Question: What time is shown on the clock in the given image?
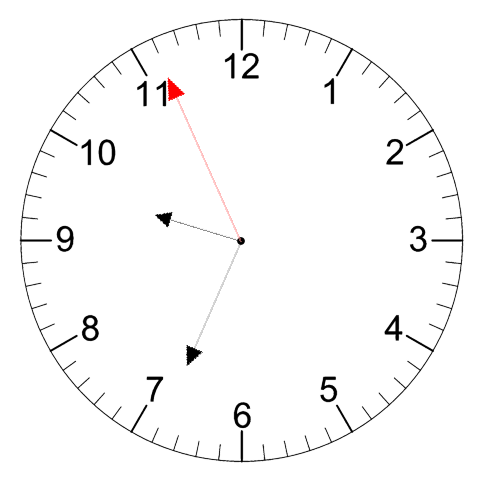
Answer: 09:33:56